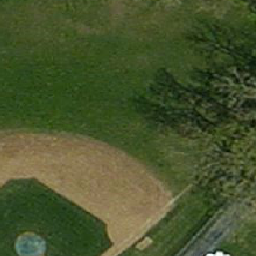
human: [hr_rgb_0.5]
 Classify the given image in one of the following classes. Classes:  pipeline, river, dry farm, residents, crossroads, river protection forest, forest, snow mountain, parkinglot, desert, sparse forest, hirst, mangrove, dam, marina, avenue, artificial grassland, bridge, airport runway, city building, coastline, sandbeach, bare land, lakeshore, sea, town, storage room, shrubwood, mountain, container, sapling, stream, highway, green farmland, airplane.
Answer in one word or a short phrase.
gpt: artificial grassland